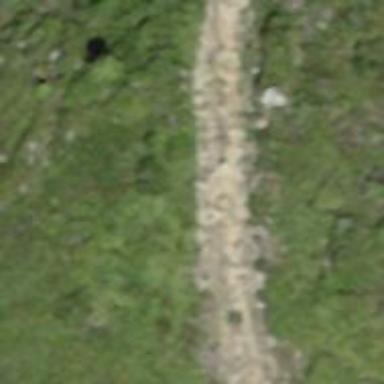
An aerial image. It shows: Path with grade3 track type.